Question: I am trying to get my UIActivityIndicator to show on top of everything. Unfortunately, I cannot get it to do so. It shows up like so (actual spinner is on top, but background is behind everything):

It shows behind everything in the view. Here is my code:
'''
var activityIndicator:UIActivityIndicatorView = UIActivityIndicatorView(frame: CGRectMake(0, 0, 150, 150))
self.activityIndicator.center = self.view.center
self.activityIndicator.hidesWhenStopped = true
self.activityIndicator.backgroundColor = (UIColor(white: 0.0, alpha: 0.8))
self.activityIndicator.activityIndicatorViewStyle = UIActivityIndicatorViewStyle.WhiteLarge
self.activityIndicator.layer.cornerRadius = 5
view.addSubview(self.activityIndicator)
activityIndicator.startAnimating()
'''
How can I make my activityIndicator background to show up on top of everything (as the spinner is doing so)?
Thanks for all your help in advance!
Cheers!
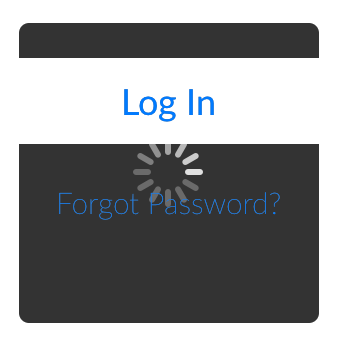
Answer: After adding 'self.activityIndicator' to the view hierarchy, you could call 'view.bringSubviewToFront(self.activityIndicator)'.